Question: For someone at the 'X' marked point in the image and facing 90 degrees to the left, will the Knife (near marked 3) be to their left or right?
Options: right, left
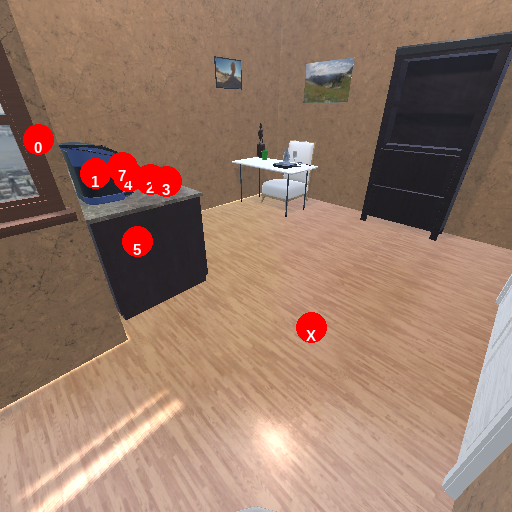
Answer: right